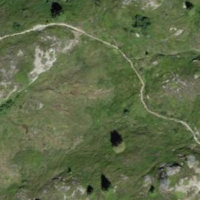
EUNIS habitat code: 26
Species observed at this site:
Bartsia alpina